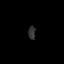
Tissue: skin
Cell type: Epithelial cells
Senescence score: 0.2229
Nuclear area (px): 93
Mean DAPI intensity: 48.624